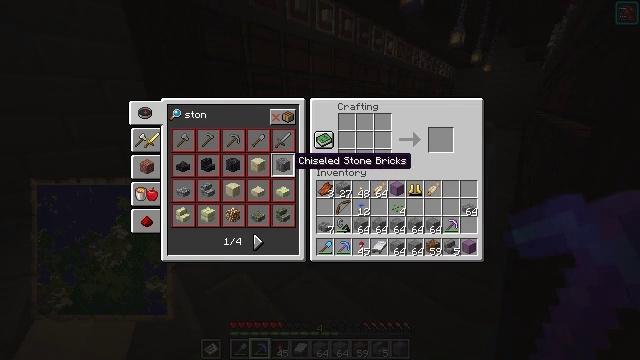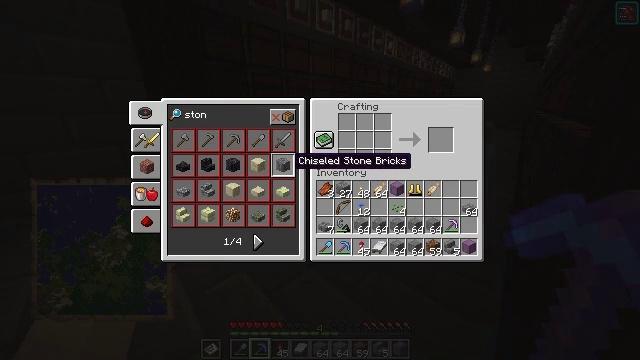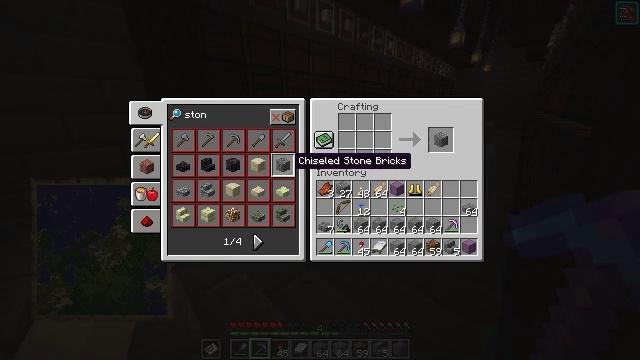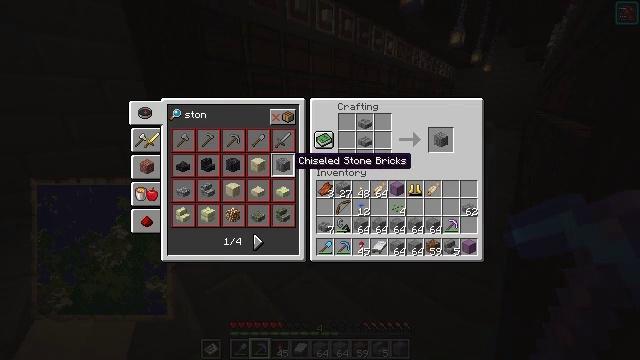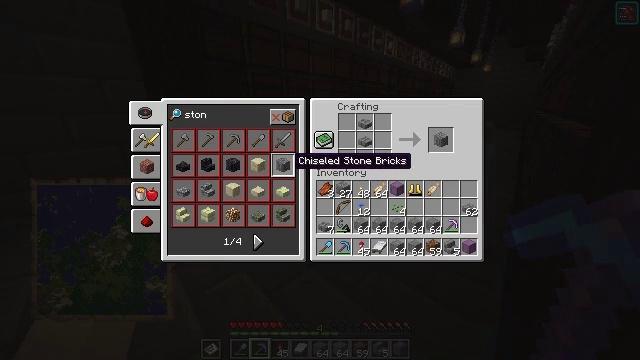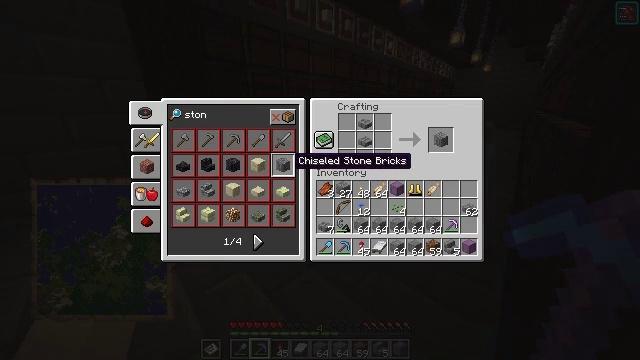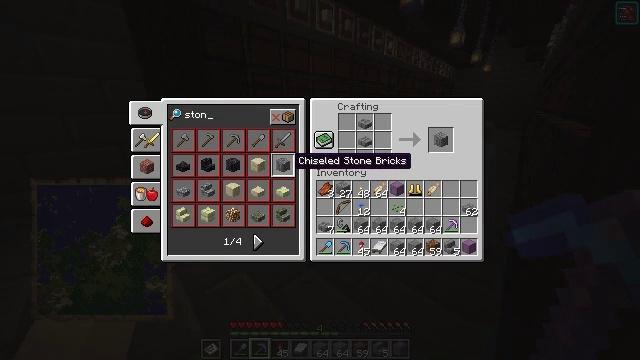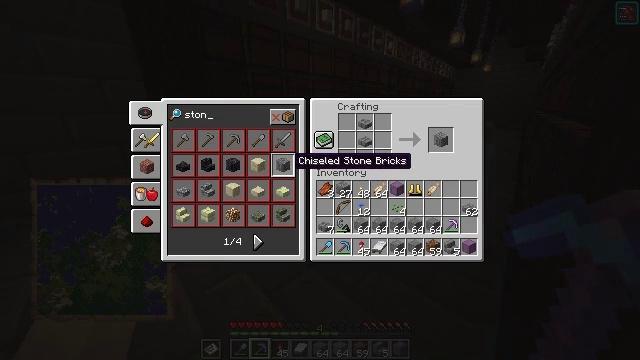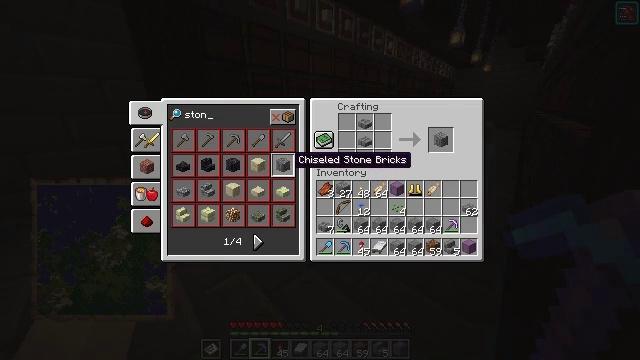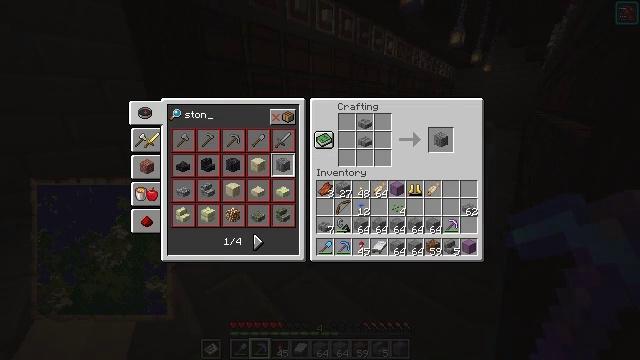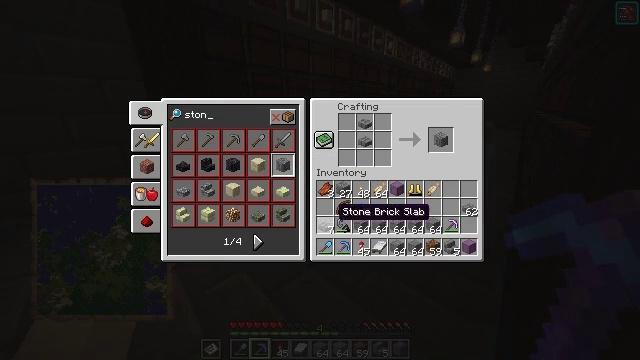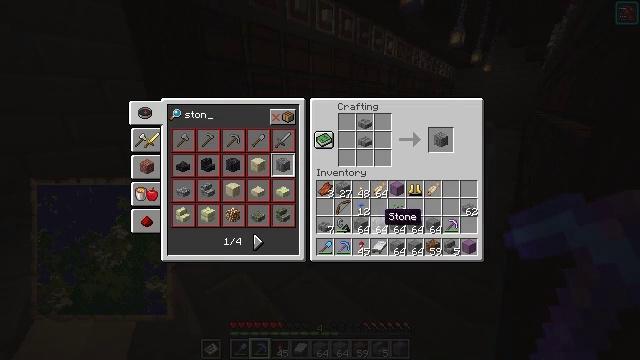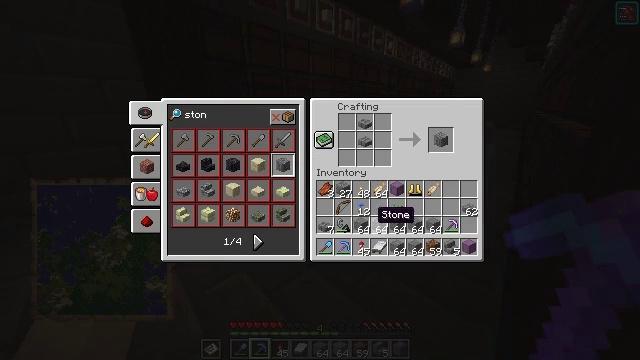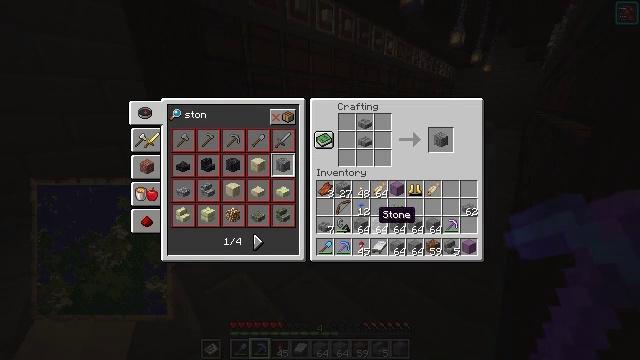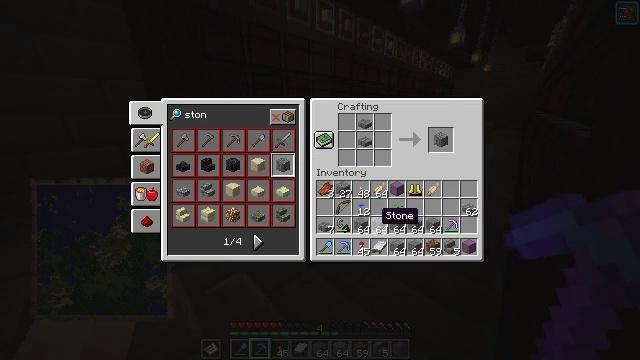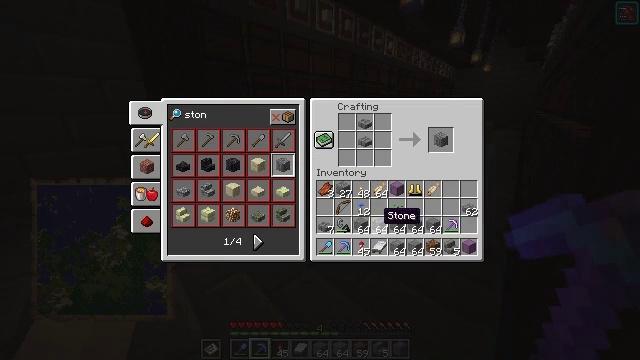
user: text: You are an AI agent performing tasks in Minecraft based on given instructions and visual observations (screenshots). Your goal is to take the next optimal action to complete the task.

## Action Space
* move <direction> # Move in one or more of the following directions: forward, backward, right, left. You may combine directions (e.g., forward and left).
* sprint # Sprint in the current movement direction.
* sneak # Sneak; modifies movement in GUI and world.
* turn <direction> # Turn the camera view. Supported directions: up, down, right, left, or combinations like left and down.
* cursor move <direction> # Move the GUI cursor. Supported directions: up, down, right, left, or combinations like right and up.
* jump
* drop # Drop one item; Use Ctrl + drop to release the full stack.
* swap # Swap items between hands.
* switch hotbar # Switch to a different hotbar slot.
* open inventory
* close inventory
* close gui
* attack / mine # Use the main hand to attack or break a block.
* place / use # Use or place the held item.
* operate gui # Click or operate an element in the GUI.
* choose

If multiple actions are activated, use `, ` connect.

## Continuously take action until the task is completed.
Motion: motion action
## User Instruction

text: Transform stone bricks into chiseled stone bricks using the crafting table.
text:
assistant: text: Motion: no_op
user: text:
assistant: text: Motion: no_op
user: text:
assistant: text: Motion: no_op
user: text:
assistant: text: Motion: no_op
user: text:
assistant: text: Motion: no_op
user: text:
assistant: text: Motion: no_op
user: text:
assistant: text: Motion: no_op
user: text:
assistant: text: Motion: no_op
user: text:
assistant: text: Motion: cursor move right and down
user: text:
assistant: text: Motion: cursor move right and down
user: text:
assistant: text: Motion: cursor move right
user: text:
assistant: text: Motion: cursor move left
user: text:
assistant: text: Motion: no_op
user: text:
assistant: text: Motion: no_op
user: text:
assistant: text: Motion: no_op
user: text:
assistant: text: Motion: cursor move right
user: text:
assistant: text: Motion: no_op
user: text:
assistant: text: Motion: cursor move right
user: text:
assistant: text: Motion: cursor move right and up
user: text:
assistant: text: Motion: cursor move right and up
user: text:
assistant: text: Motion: cursor move right and up
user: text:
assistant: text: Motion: cursor move up
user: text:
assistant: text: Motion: no_op
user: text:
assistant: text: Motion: no_op
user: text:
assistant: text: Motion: no_op
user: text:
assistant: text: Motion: no_op
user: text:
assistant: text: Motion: no_op
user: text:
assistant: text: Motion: no_op
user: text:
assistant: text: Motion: no_op
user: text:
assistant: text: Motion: no_op